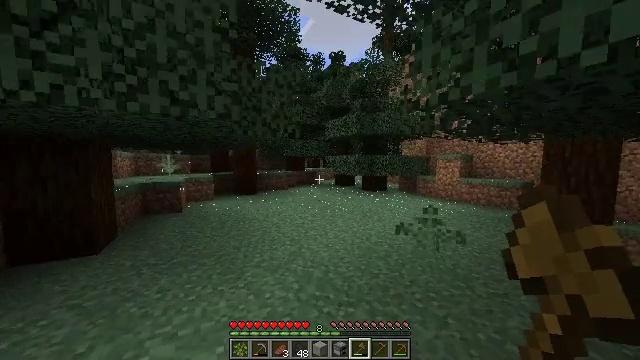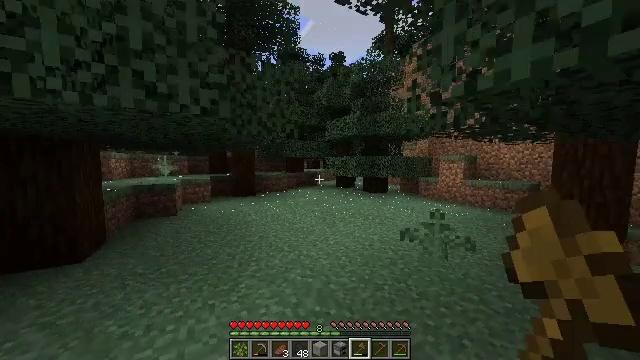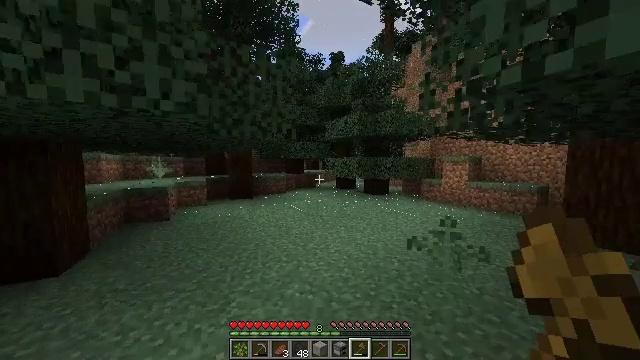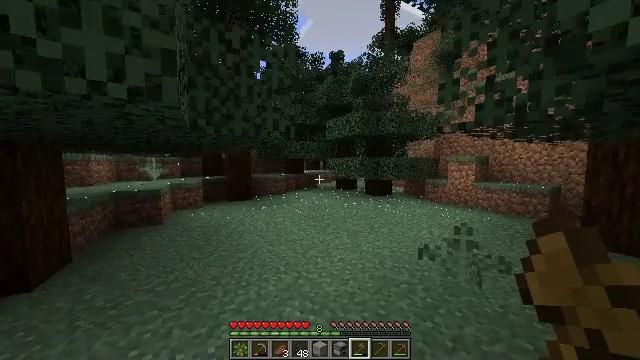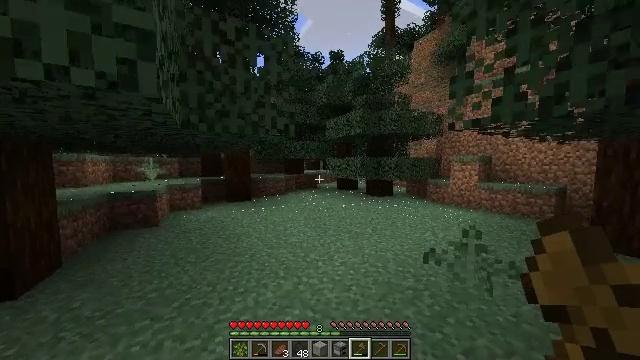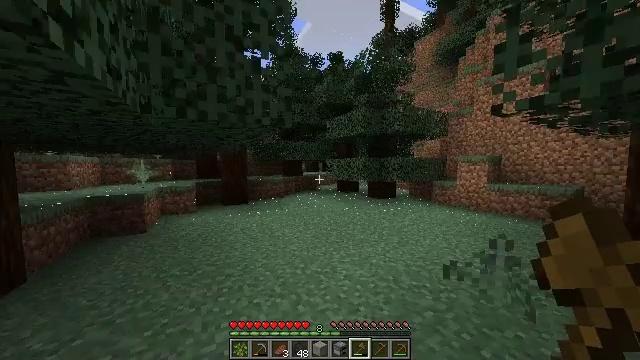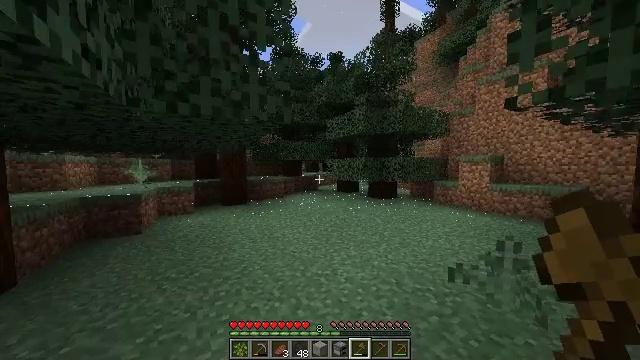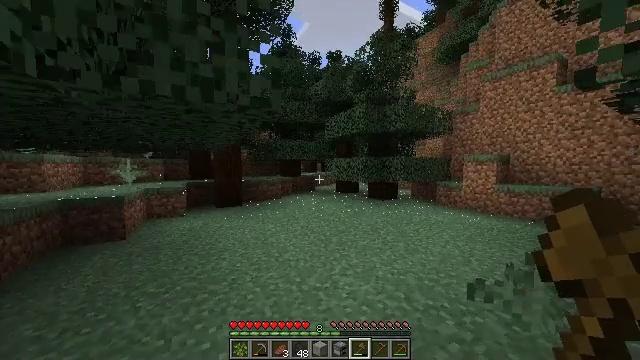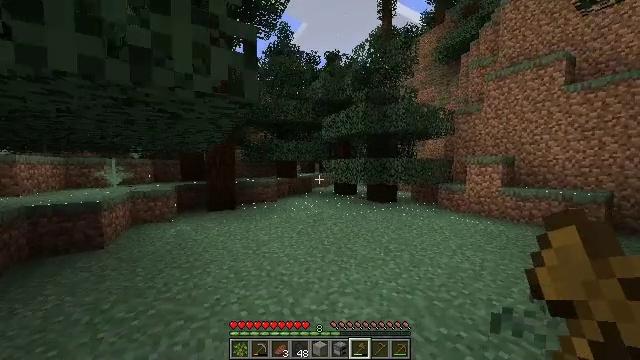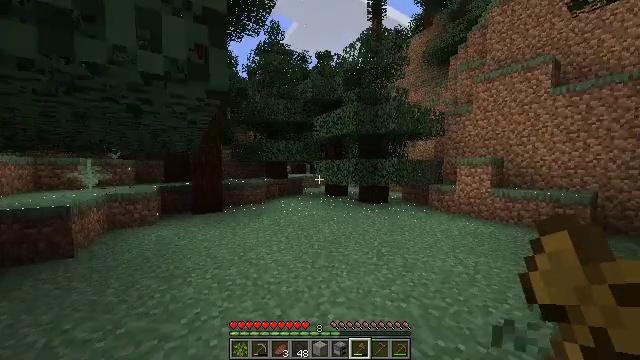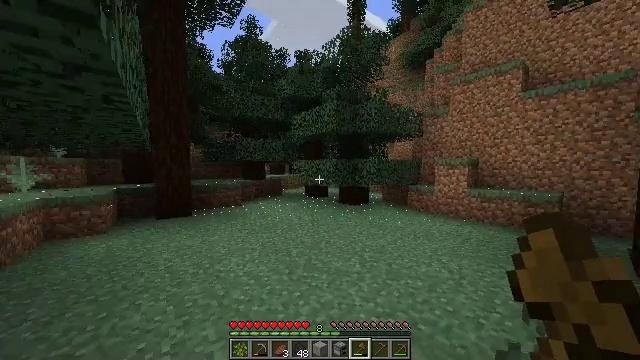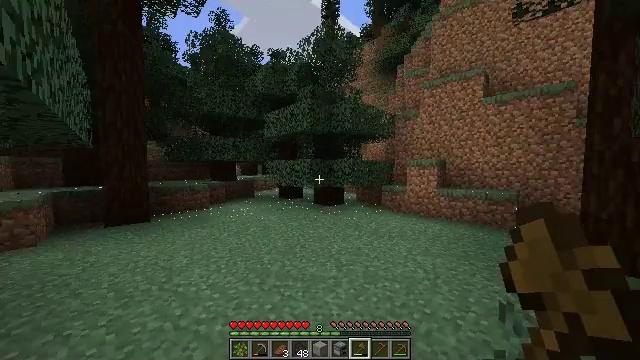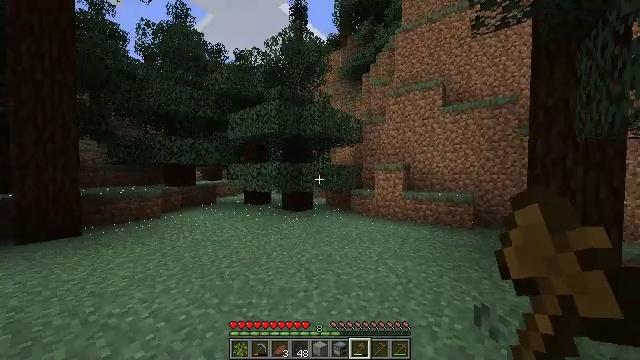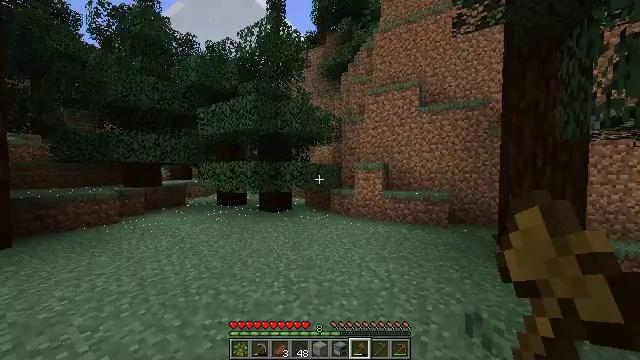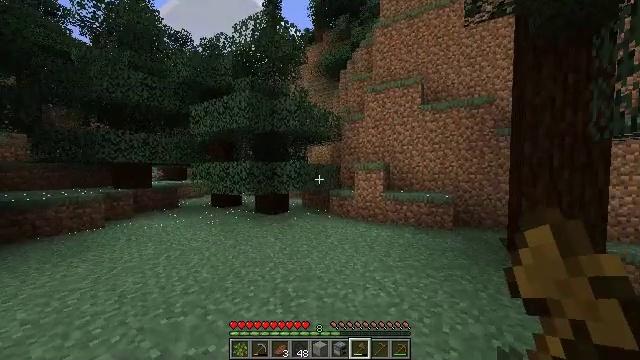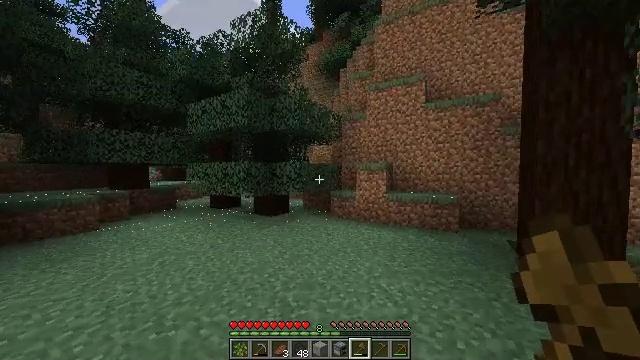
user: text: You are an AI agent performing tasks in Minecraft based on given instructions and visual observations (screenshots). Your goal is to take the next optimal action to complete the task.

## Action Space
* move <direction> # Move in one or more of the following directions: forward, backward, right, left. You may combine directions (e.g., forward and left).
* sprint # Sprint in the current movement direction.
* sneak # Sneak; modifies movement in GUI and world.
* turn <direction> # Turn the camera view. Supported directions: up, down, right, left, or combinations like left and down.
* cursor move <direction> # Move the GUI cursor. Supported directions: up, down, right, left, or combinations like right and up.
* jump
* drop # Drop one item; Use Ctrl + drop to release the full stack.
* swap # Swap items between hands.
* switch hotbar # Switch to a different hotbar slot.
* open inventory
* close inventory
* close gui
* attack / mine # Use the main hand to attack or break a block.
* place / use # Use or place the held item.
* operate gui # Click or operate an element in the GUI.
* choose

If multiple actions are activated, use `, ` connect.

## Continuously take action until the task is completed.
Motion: motion action
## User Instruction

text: Clear the sweet berry bush to collect the sweet berries.
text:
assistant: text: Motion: move forward, sprint
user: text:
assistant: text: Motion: move forward, sprint
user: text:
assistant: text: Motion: move forward, sprint
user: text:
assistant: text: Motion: move forward
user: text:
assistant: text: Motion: move forward
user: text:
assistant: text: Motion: move forward
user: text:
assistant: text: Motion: move forward
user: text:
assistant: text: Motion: move forward
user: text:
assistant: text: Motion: move forward, sprint, turn right
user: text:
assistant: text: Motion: move forward, sprint, turn right
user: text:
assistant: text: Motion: move forward, sprint, turn right
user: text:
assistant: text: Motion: move forward, sprint, turn right and up
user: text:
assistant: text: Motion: move forward, sprint, turn right
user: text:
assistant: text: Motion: move forward
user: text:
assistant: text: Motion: move forward
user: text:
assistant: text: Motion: move forward, sprint, turn left
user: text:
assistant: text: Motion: move forward, sprint, turn left
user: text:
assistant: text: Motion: move forward, sprint, turn left
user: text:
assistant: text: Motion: move forward, turn left
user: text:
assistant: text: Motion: move forward
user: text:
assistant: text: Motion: move forward
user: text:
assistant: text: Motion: move forward, sprint
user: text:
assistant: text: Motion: move forward, sprint
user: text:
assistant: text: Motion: move forward, sprint
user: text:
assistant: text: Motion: move forward, sprint
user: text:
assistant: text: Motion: move forward, turn left
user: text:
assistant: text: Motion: move forward, turn left
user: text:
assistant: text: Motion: move forward
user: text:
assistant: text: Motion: move forward, turn left
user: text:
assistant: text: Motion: move forward